Question: Maybe this has been asked before and I simply don't know what to look for. Anyways, I have tried quite hard to find anything on this topic but by now I didn't came across anything helpful.

I hope though that the question is quite simple. I want to display divs as a frame of images that user post. The divs should be squares but still they should be filled by the pictures.
Here is a perfect example: <URL> The squares are always filled completely but still the image is not changed in any way. As far as I can see, simply an image part is displayed regardless of width and height.
How can this be accomplished?
Any help would be much appreciated.
Thanks.
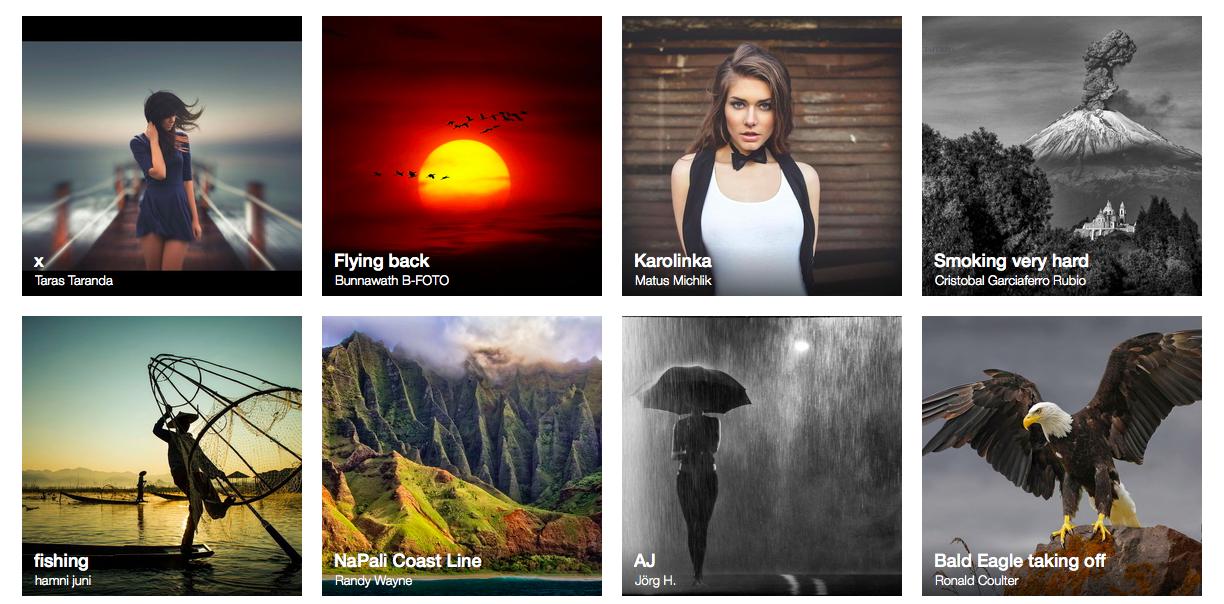
Answer: I would definitely try something like this. You can use the 'background-size' property to fill your 'box'es with the image you'd like to utilize. This will maintain aspect ratio, but force the entire 'img' to fill the square.
### Fiddle: http://jsfiddle.net/cukgh/
'''
<div class="box"></div>
<div class="box"></div>
<div class="box"></div>
<div class="box"></div>
'''
'''
.box {
float:left;
margin:15px;
width:100px;
height:100px;
background:url('http://www.hdwallpapers3g.com/wp-content/uploads/2014/01/Images-6.jpg');
background-size:100% 100%;
}
'''
'background-size:cover'
## EDIT:
If you would like to dynamically set the image, utilize a small 'script' to do so.
### Example: http://jsfiddle.net/SinisterSystems/cukgh/2/